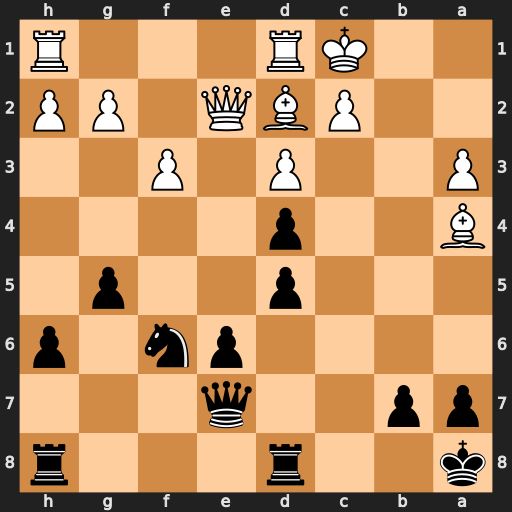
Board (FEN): k2r3r/pp2q3/4pn1p/3p2p1/B2p4/P2P1P2/2PBQ1PP/2KR3R
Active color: b
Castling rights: -
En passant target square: -
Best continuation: Qxa3+ Kb1 Qxa4